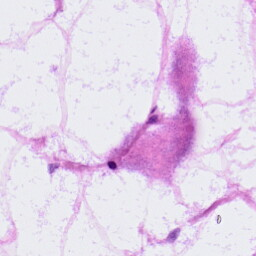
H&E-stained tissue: LymphNode